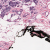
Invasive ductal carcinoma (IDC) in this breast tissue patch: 0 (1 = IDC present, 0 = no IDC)